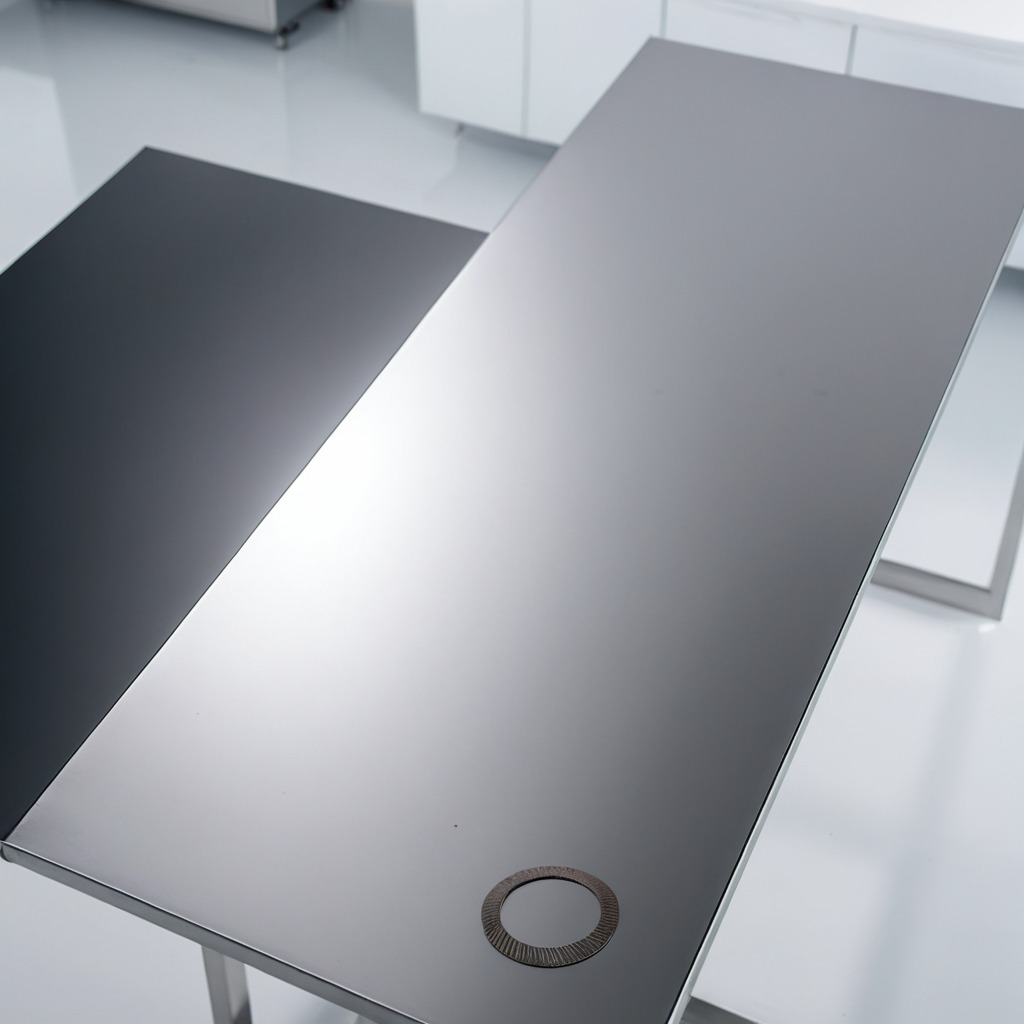
A flat metal washer is lying on the stainless steel table in a high-end prototyping lab.